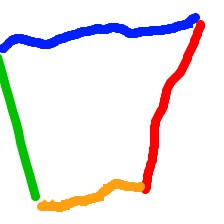
Shape: trapezoid